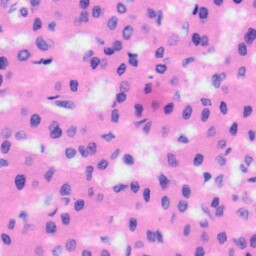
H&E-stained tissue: Liver